Brain MRI, t2w sequence, axial 2D slice.
Patient: age 37, sex F, weight 95 kg, height 1.95 m
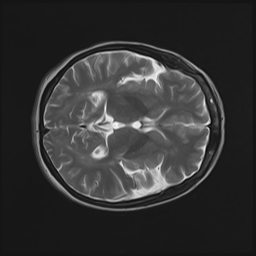